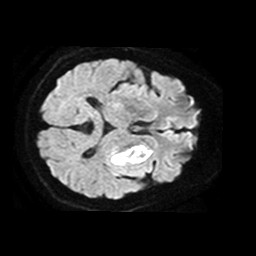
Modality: TRACE
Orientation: axial
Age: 78
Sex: female
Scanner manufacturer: philips
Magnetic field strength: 1.5 T
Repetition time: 3.679 s
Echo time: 0.09411 s